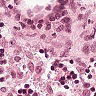
Metastatic tissue present: no